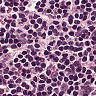
Metastatic tissue present: no